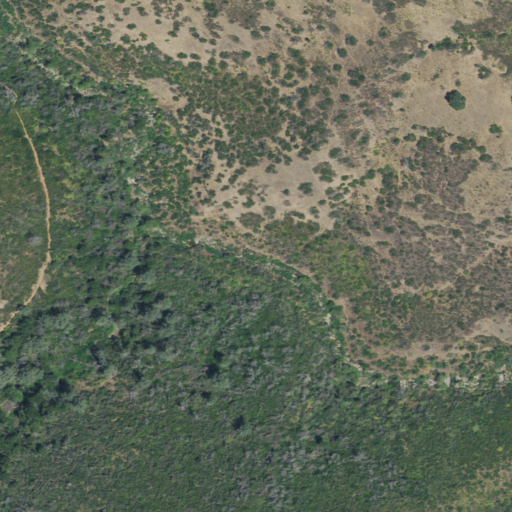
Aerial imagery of valley in California named Wild Horse Canyon containing grassland and shrub